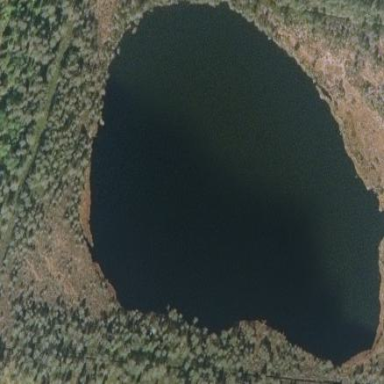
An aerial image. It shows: Lake with natural water.